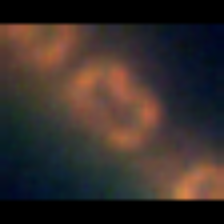
Taxon: Diatom_aggregate
Group: Diatoms